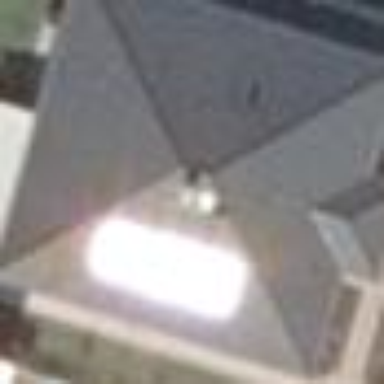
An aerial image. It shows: Building with pyramidal-shaped roof.